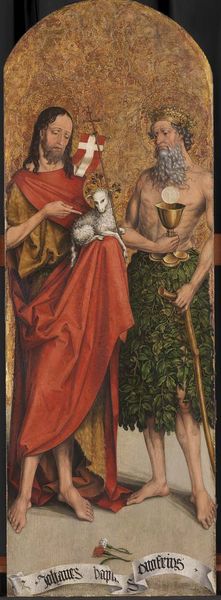
Titel: Die Heiligen Johannes der Täufer und Onuphrius
Künstler: Meister mit der Nelke
Standort: Karlsruhe
Institution: Staatliche Kunsthalle Karlsruhe
Schlagwörter: blätter, gemälde, gott, hand, laub, mann, nackt, weiß, gelb, grün, menschen, blumen, finger, männer, rosen, rot, tuch, malerei, rock, bart, bibel, johannes, täufer, öl, natur, boden, gewand, gold, haare, kelch, krone, stock, krug, füße, schrift, zwei, gehstock, stab, fahne, flagge, könig, barfuss, lamm, schaf, kreuz, religion, nelke, wimpel, altar, heiligenschein, nimbus, christus, jesus, christlich, mittelalter, hostie, heiliger, heilige, abendmahl, deuten, heilig, taufe, heiland, goldgrund, altarbild, göttlich, zepter, banderole, spruchband, dänemark, schriftband, rotes gewand, auferstandener, schfift, lamm gottes, altartafel, gottes, eucharistie, agnus dei, oblate, siegesfahne, schift, ban, kreuzfahne, messkelch, fhne, me, siehe, lamm gotte, ljohannes, weißes kreuz, johannes#lamm, christophoros, dändemark